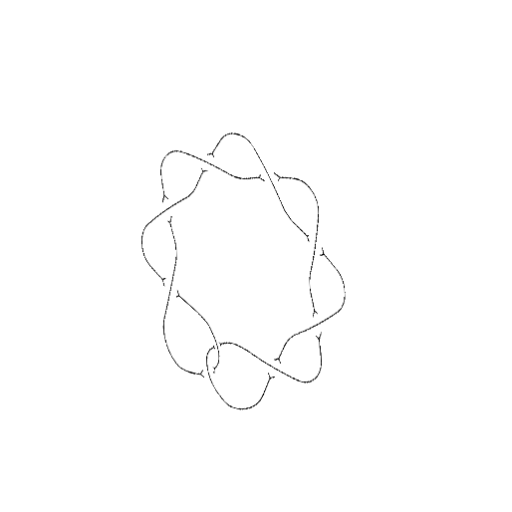
Crossing number: 9